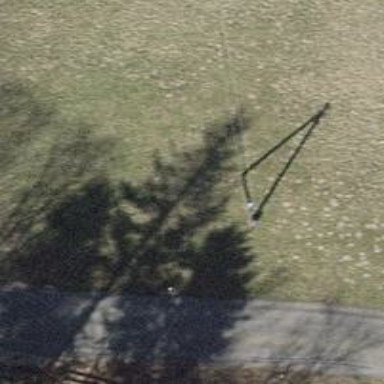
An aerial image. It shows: Minor power line.